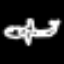
Label: airplane